Question: Hi on Github for Windows you have this option :

When i want to use my git bash i don't know the equivalent of this "sync"
I mean i have to differents branch and i want to update my branch with master.
Not a simple pull, i want to use rebase too.
It's seem the button "sync" do the rebae, so what is the equivalent command prompt ?
If i use 'git pull --rebase' i have :
'''
There is no tracking information for the current branch.
Please specify which branch you want to rebase against.
See git-pull(1) for details
git pull <remote> <branch>
If you wish to set tracking information for this branch you can do so with:
git branch --set-upstream-to=origin/<branch> foundation_grunt
'''
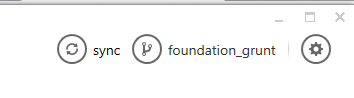
Answer: If you want to rebase your branch so it is based off the current 'master':
'''
git fetch
git rebase master
'''
If you want to merge the changes from 'master' to your branch:
'''
git fetch
git merge master
'''
I do not know which would be the equivalent of "Sync", but I usually rebase my branch from 'master', checkout 'master', then merge my branch, as I find this usually results in the cleanest history. The primary project I work on uses <URL>.